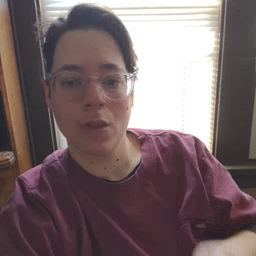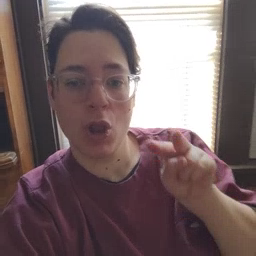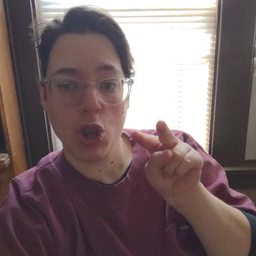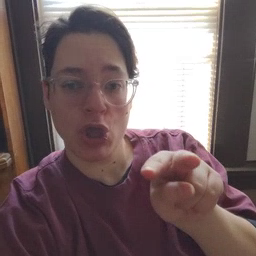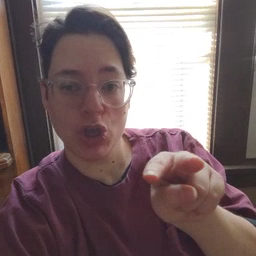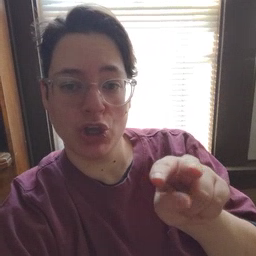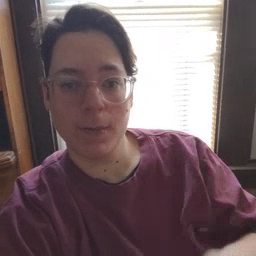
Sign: look